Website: bh-photo
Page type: customer-info-address
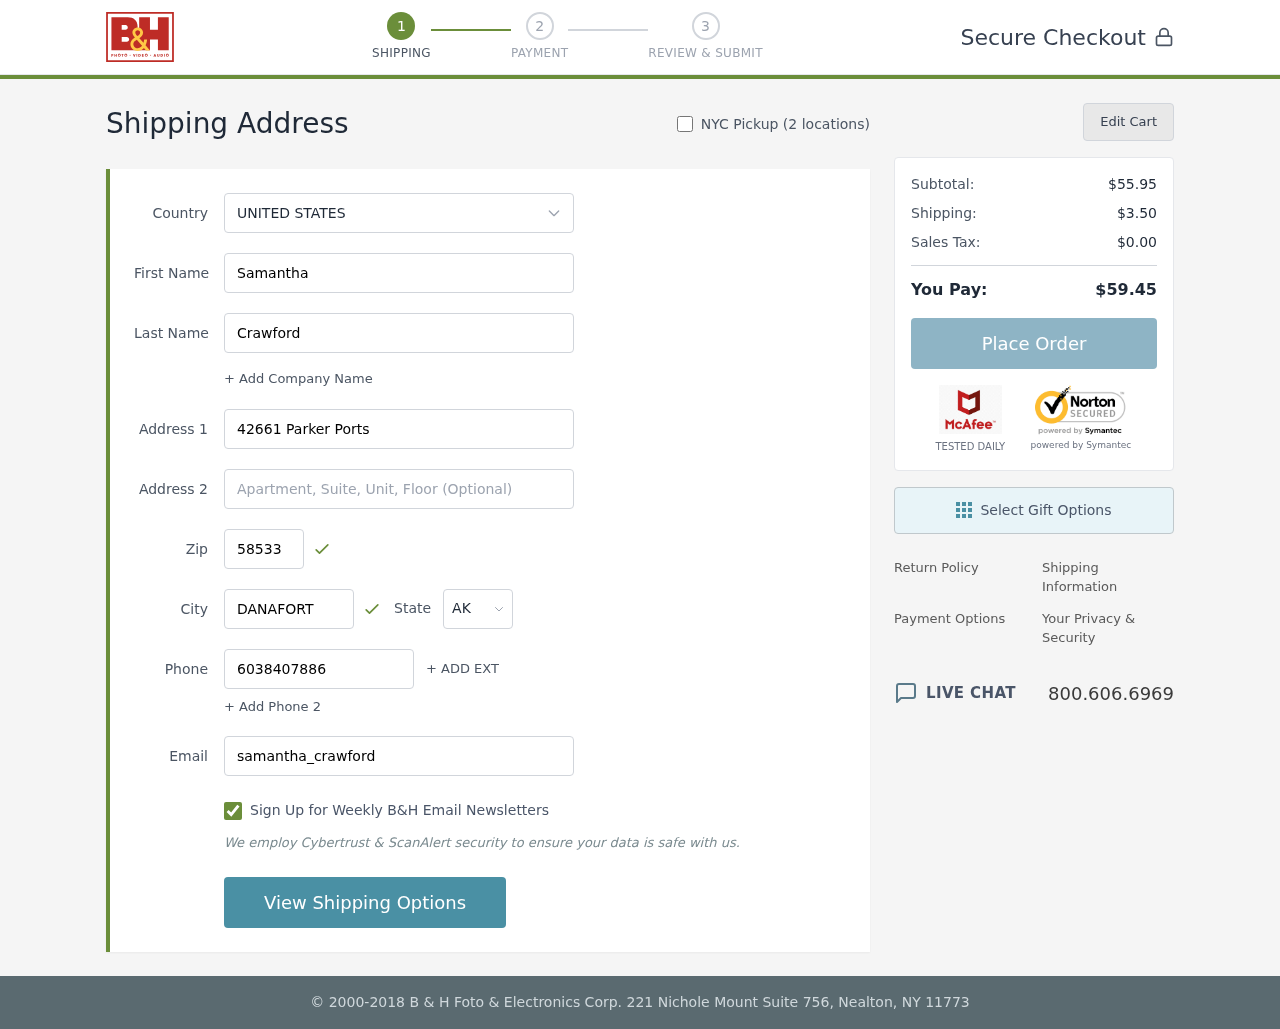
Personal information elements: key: PII_CITY
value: Danafort
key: PII_COUNTRY
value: United States
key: PII_EMAIL
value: samantha_crawford@gmail.com
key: PII_FIRSTNAME
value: Samantha
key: PII_LASTNAME
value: Crawford
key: PII_PHONE
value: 6038407886
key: PII_POSTCODE
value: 58533
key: PII_STATE_ABBR
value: AK
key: PII_STREET
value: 42661 Parker Ports
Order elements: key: ORDER_SUBTOTAL
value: $55.95
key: ORDER_SHIPPING_COST
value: $3.50
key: ORDER_TAX
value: $0.00
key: ORDER_TOTAL
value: $59.45